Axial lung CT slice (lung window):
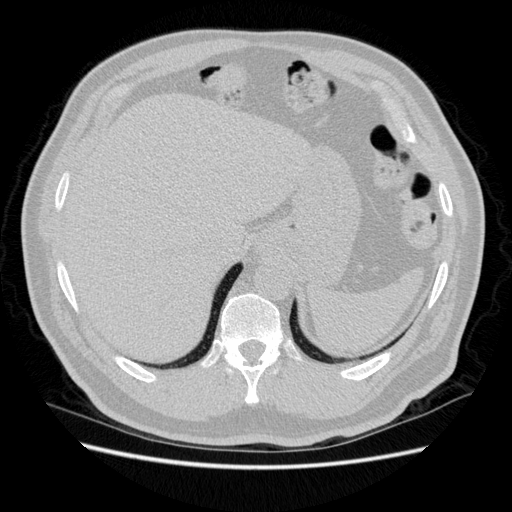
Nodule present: no